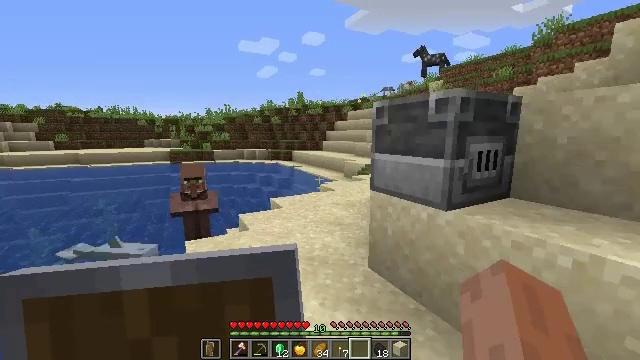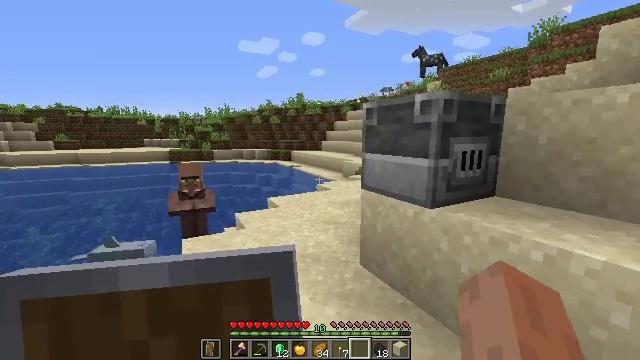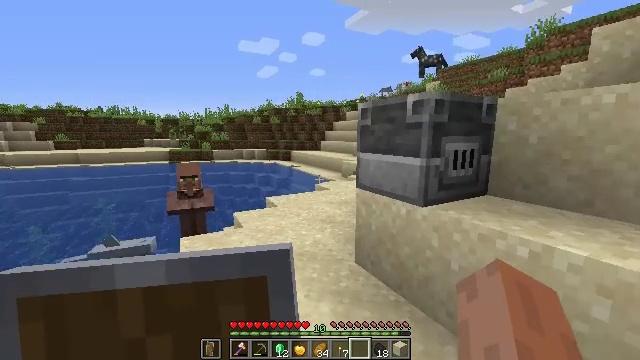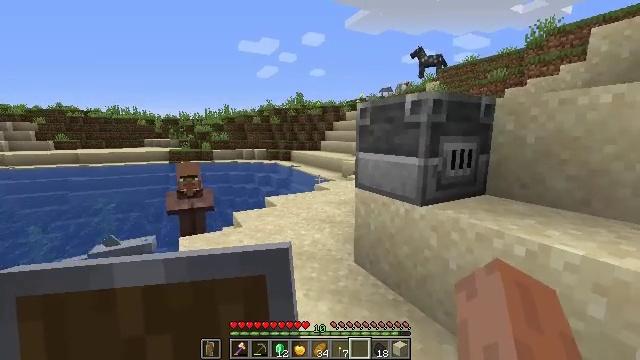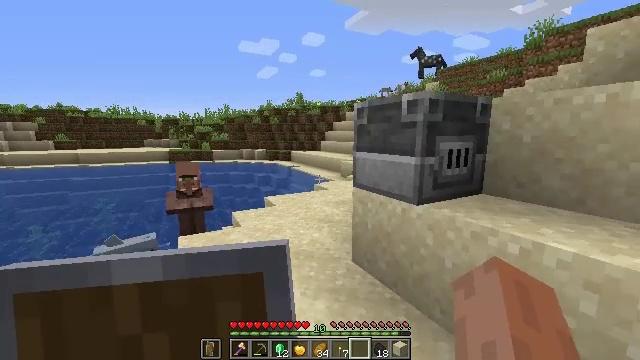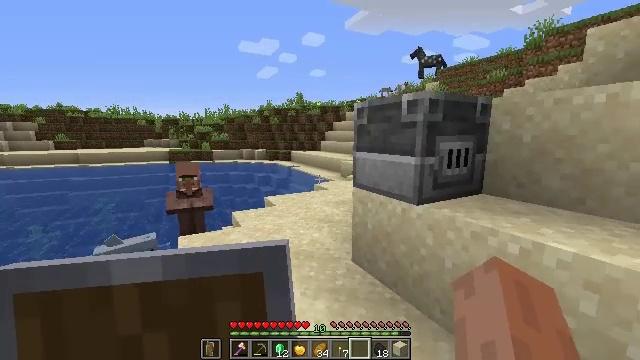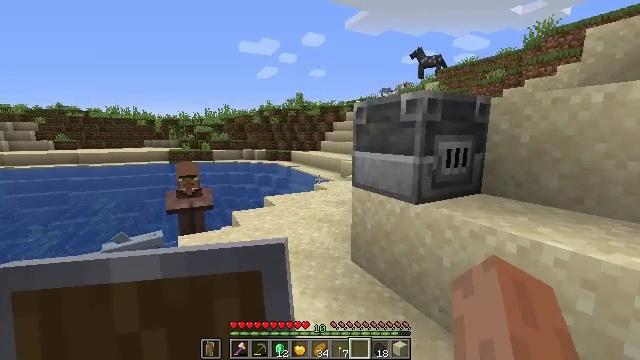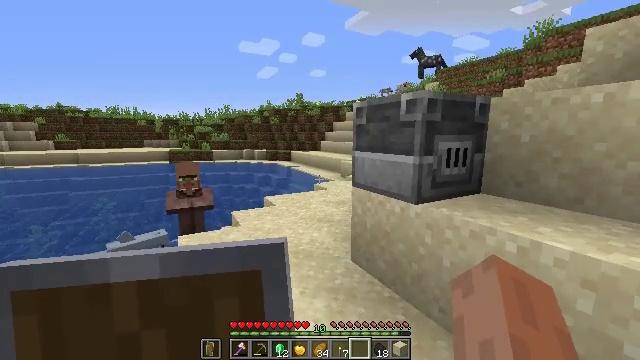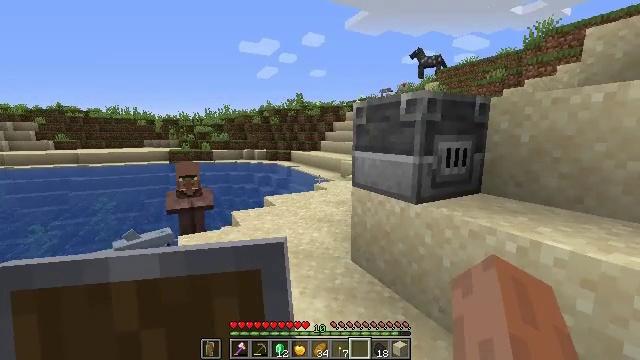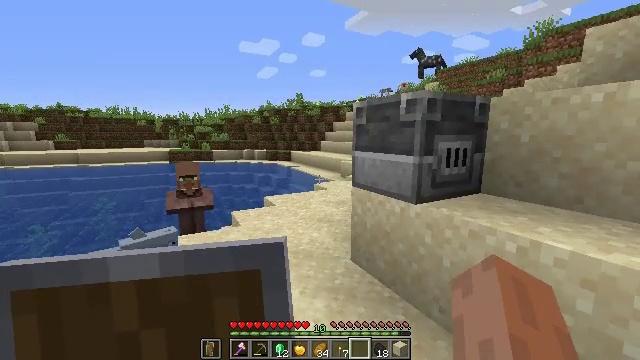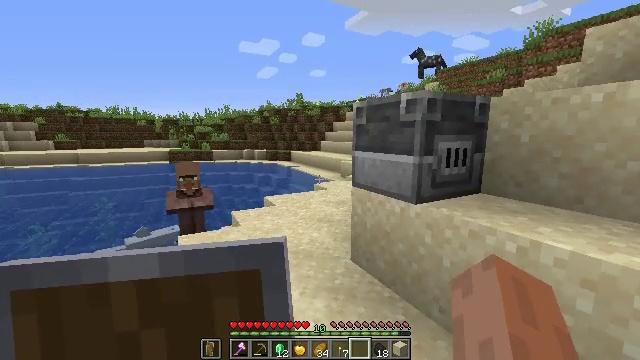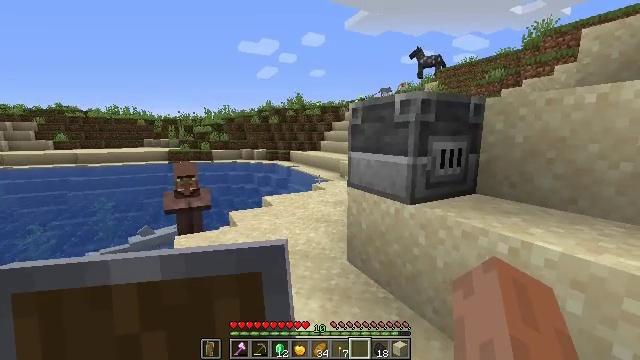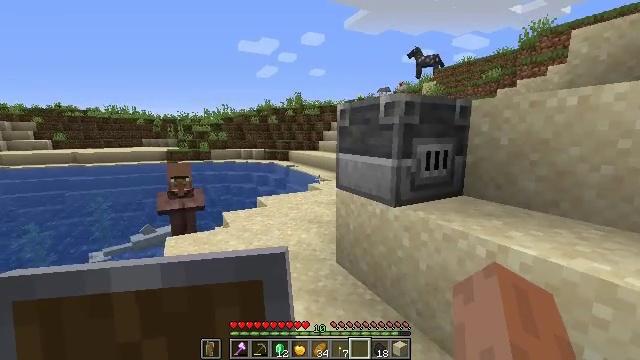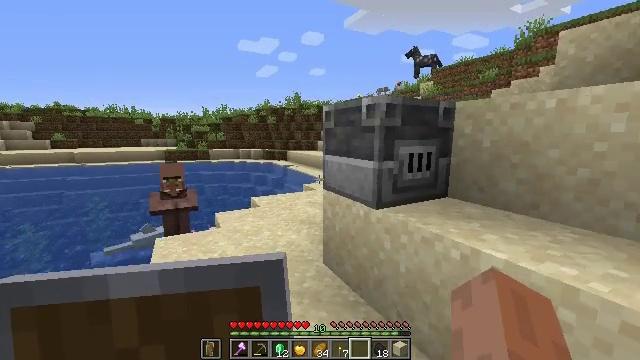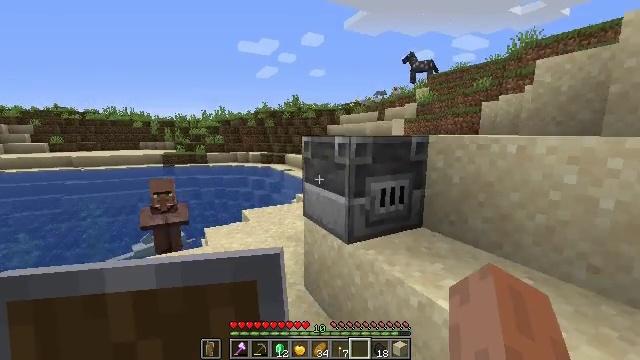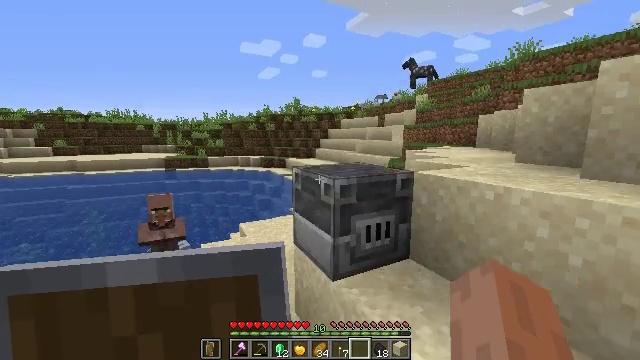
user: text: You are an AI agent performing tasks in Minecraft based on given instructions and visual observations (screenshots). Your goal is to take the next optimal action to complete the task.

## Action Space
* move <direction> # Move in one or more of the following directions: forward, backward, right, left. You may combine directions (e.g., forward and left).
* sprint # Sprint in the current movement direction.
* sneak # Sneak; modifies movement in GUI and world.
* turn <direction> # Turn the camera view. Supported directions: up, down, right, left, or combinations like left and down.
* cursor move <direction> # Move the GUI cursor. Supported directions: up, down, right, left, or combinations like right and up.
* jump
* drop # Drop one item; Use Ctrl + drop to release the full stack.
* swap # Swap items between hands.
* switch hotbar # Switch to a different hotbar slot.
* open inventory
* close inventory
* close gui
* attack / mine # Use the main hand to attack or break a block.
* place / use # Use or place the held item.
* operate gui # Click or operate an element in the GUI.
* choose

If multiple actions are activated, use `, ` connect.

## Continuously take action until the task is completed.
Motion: motion action
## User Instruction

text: Collect the blast furnace by mining it.
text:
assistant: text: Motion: no_op
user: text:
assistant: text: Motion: no_op
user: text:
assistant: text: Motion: no_op
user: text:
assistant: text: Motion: no_op
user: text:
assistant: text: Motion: no_op
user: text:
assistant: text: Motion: no_op
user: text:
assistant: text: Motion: no_op
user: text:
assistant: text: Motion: no_op
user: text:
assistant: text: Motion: no_op
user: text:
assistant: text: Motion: no_op
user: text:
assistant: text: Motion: move right
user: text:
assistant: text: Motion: move right
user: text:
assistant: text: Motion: move right
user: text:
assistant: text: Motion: move right, jump
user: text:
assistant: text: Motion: move right, jump
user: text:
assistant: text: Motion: move right, jump
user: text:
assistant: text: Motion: move right, turn left and down, jump
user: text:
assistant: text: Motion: move right, turn left and down, jump
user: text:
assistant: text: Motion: move right, turn left and down, jump
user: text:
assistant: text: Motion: move forward and move right, turn left, jump
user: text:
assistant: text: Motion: move forward and move right
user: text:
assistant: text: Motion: move forward and move right
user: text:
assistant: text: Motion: move forward and move right, turn left
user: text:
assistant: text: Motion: move right
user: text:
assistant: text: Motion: no_op
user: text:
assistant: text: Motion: no_op
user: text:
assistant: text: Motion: no_op
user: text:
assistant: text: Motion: no_op
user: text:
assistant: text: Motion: no_op
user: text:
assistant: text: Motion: no_op